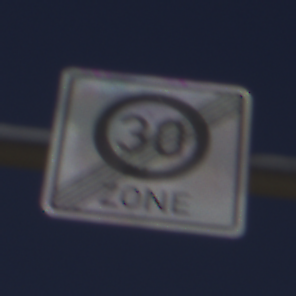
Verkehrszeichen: EndeZone30
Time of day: Midday
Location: Outdoor (Nature)
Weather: Clear
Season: NotSpecified
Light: Natural